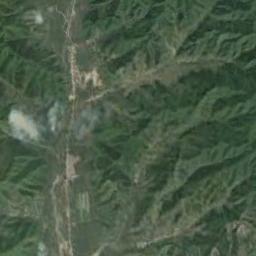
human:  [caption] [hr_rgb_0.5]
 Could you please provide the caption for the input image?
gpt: The mountain is full of green plants .

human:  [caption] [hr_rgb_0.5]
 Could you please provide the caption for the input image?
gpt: The folded mountain consists of a number of ridges and valleys and is covered with dense vegetation .

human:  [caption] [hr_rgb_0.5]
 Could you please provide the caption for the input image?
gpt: This mountain is completely covered by vegetation .

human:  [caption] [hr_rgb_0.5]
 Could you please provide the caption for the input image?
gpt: There are lots of trees on the mountain .

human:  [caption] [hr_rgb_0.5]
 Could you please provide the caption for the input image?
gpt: There are some ravines on the green mountain .